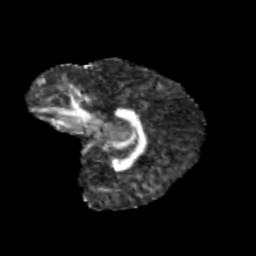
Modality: FA
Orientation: sagittal
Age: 12
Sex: female
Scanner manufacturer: siemens
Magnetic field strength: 3 T
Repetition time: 3.8 s
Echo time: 0.07 s